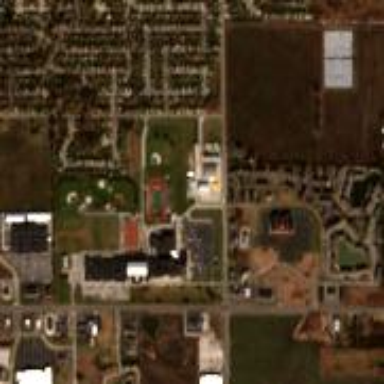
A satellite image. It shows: School.